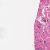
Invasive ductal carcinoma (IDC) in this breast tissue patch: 0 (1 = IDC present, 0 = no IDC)